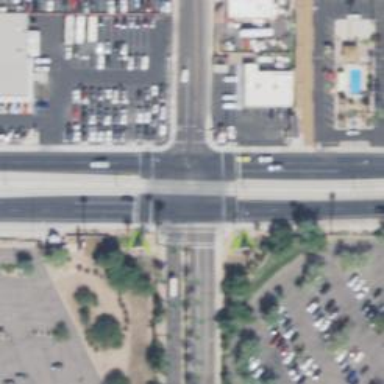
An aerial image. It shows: Solid stop line on the road marking.